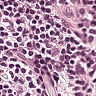
Metastatic tissue present: no